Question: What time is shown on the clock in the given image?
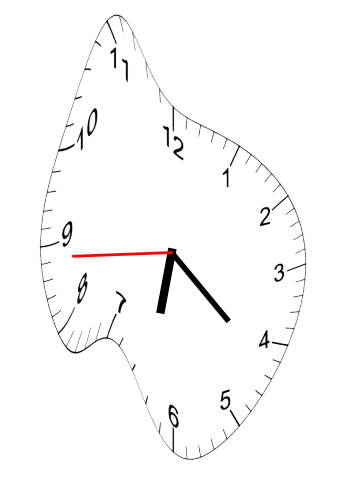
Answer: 06:21:44